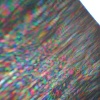
Label: sunburn